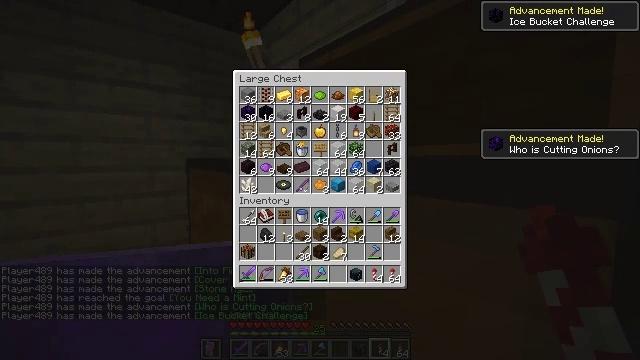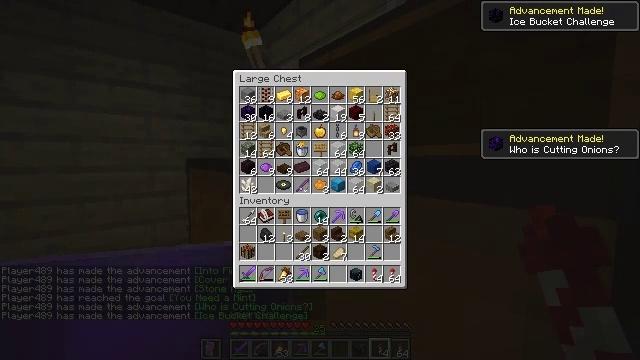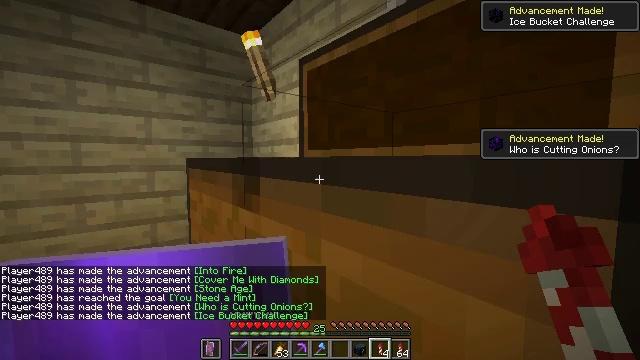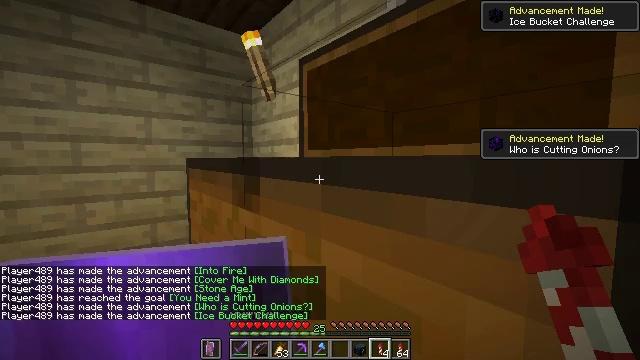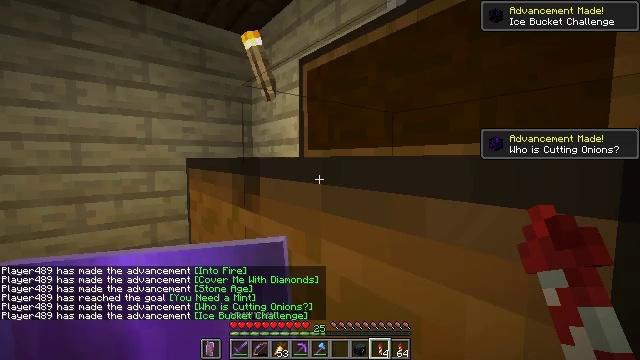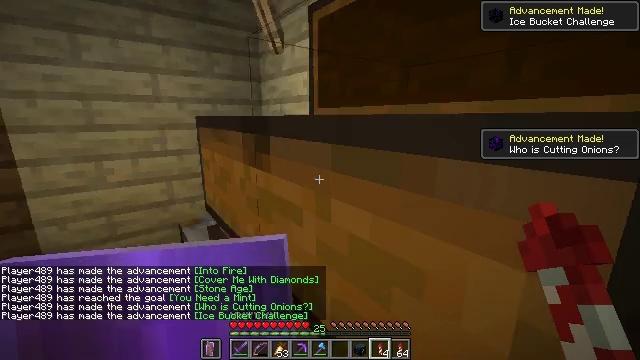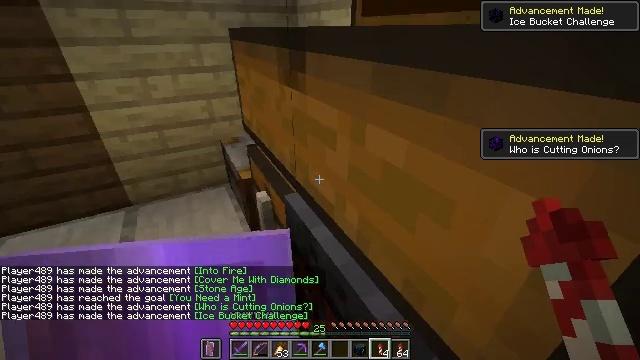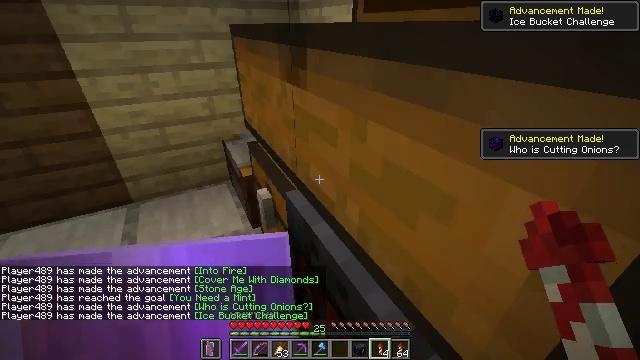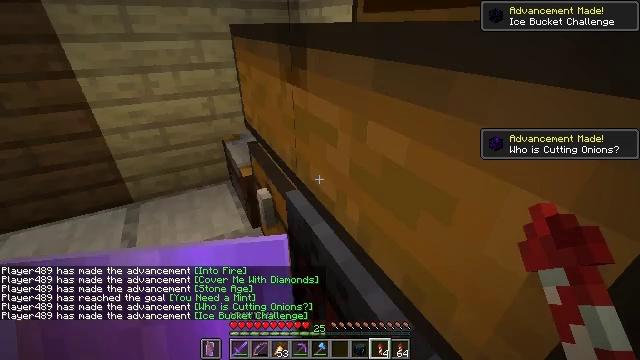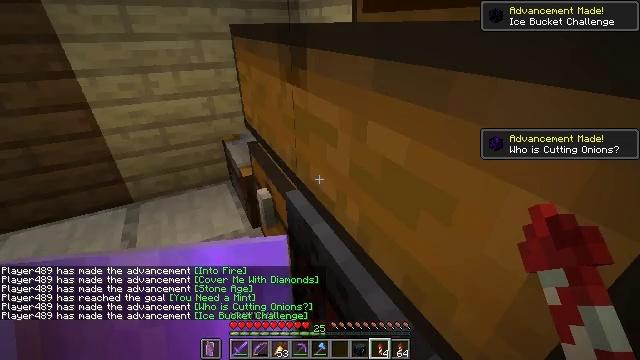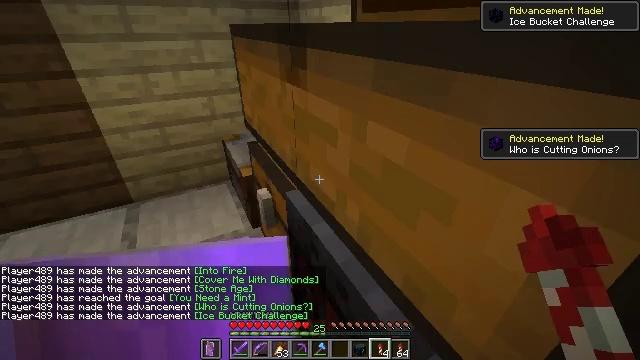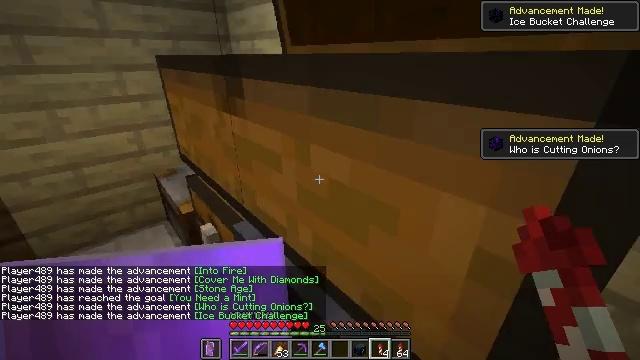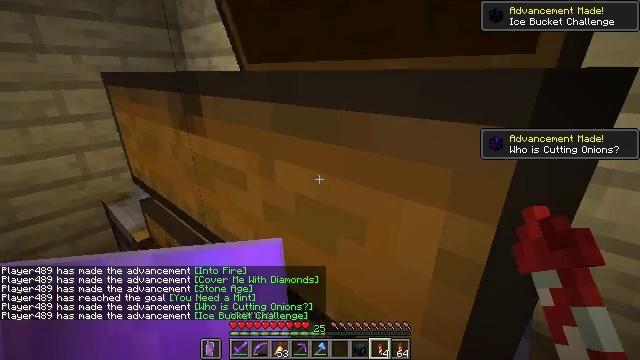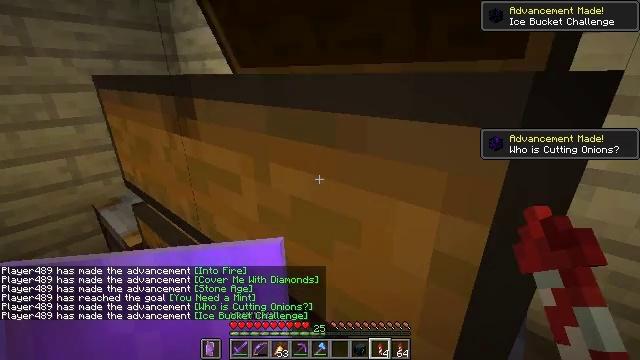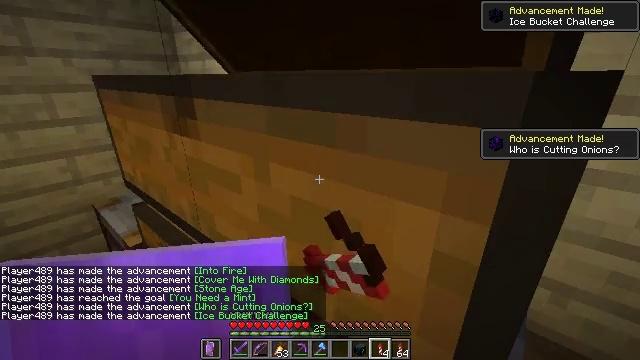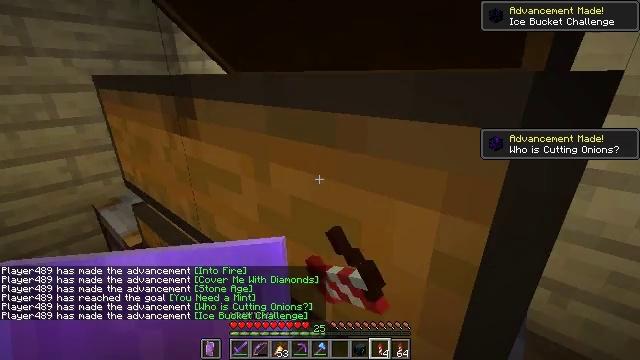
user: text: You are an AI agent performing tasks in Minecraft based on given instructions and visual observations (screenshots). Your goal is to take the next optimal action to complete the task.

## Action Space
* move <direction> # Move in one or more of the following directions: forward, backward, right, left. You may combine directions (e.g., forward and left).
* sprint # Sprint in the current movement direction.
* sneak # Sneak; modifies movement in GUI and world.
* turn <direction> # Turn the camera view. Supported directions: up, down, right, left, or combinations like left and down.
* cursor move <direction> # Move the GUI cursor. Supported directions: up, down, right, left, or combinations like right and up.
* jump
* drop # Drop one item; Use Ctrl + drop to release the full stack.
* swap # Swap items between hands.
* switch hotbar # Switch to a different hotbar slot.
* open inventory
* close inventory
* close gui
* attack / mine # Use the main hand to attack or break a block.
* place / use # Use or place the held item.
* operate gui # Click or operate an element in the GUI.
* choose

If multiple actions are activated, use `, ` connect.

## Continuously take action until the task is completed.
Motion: motion action
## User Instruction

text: Left click to mine the brown shulker box.
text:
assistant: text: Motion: no_op
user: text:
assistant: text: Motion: no_op
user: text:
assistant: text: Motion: close gui
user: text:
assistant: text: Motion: no_op
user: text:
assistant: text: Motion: turn left and down
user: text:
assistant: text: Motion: turn left and down
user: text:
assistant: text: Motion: no_op
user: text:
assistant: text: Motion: no_op
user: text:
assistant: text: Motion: no_op
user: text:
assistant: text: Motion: no_op
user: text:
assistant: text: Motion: turn right and up
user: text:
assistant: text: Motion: turn right and up
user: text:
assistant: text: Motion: turn right, use / place
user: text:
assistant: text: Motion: use / place
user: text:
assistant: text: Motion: use / place
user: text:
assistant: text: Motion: no_op
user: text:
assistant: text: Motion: no_op
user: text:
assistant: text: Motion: open gui
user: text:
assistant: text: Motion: no_op
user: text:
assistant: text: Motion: no_op
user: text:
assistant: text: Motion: cursor move right and up
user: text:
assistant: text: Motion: cursor move right and up
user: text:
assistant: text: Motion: no_op
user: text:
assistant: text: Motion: no_op
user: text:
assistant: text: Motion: cursor move up
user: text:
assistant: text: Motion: no_op
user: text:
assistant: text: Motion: no_op
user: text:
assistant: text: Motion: cursor move left
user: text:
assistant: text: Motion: no_op
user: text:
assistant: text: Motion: no_op